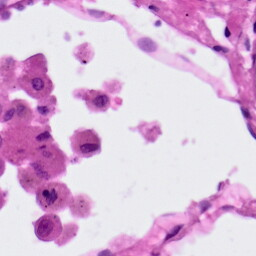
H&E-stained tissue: Lung